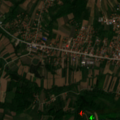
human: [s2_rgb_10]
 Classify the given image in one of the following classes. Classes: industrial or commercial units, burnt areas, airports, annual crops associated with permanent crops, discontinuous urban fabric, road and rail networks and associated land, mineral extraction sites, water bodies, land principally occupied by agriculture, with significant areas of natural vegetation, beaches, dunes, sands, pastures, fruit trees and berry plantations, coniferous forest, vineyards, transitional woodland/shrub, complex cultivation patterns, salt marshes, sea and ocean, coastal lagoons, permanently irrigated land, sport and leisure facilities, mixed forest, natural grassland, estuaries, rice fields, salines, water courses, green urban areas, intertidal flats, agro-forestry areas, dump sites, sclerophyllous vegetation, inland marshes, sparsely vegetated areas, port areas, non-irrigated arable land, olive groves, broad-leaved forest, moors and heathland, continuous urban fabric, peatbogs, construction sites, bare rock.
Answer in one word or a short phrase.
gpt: discontinuous urban fabric, complex cultivation patterns, land principally occupied by agriculture, with significant areas of natural vegetation